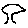
Label: tree